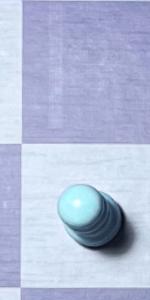
Label: Pawn_White